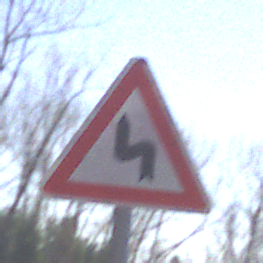
Verkehrszeichen: DoppelkurveZunaechstLinks
Umgebung: Outdoor, Nature
Tageszeit: Midday
Wetter: Clear
Licht: Natural
Jahreszeit: NotSpecified
Kontrast: HighContrast